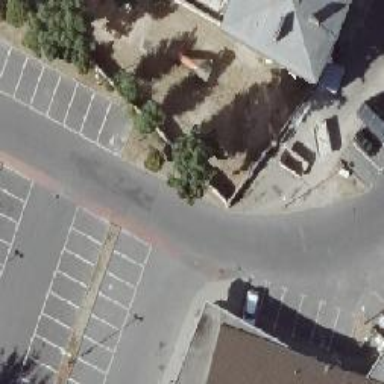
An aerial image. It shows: Asphalt parking aisle.